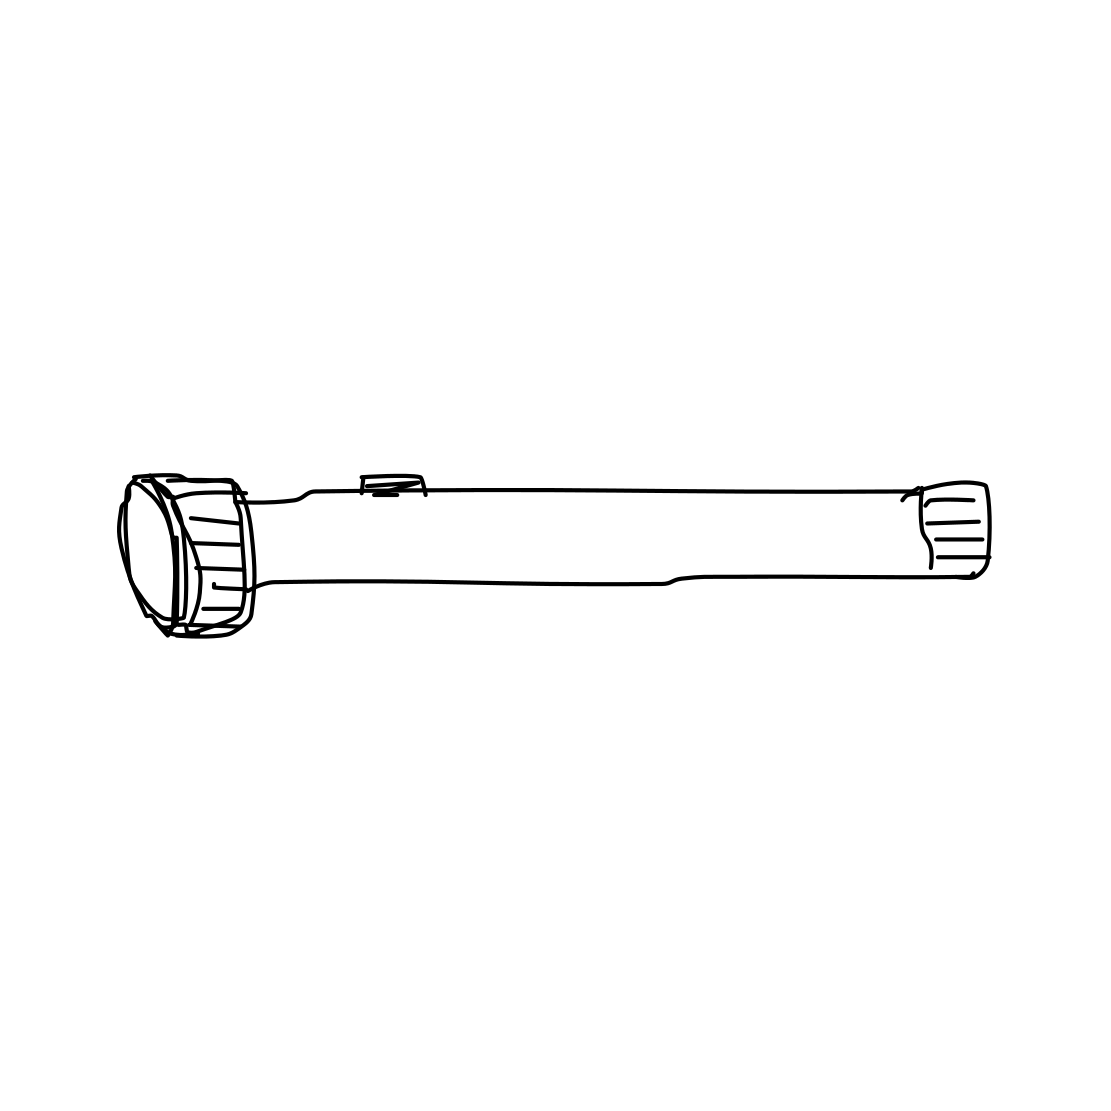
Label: flashlight